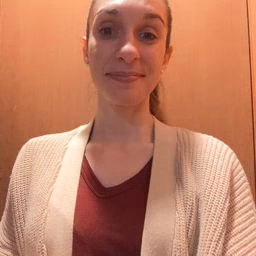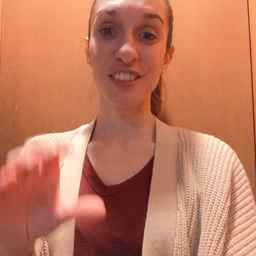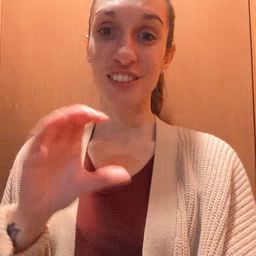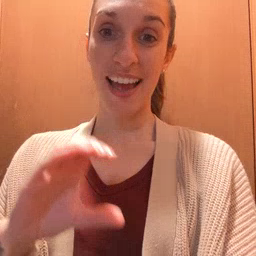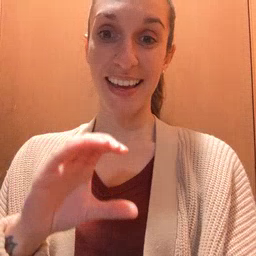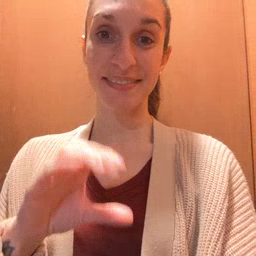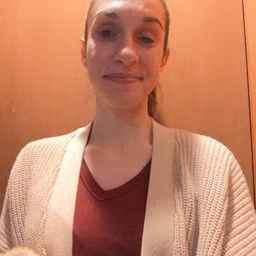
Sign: chocolate